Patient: sex M, age 64
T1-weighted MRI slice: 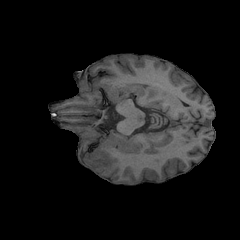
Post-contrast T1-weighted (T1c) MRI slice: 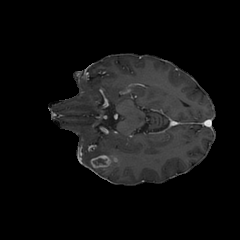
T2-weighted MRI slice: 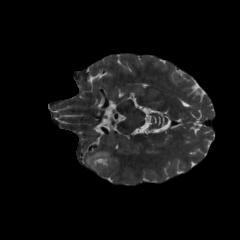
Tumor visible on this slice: yes
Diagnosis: Glioblastoma, IDH-wildtype
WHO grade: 4